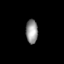
Tissue: prostate
Cell type: Fibroblasts
Senescence score: 0.7295
Nuclear area (px): 280
Mean DAPI intensity: 147.6